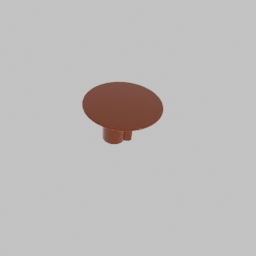
Label: furniture